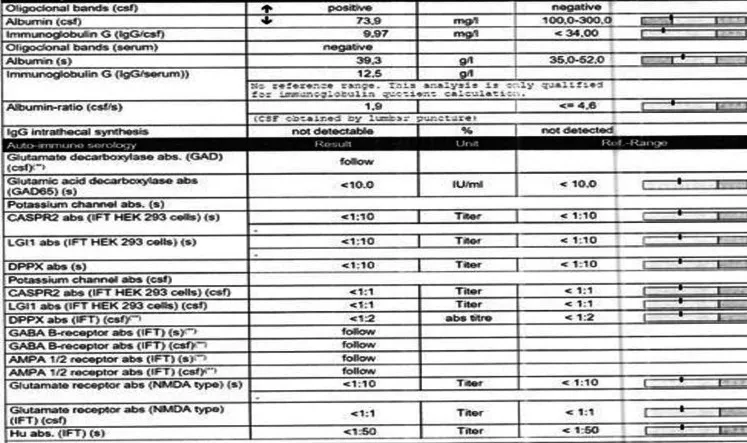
Cerebrospinal fluid (CSF) analysis results.
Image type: chart (chart)